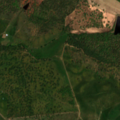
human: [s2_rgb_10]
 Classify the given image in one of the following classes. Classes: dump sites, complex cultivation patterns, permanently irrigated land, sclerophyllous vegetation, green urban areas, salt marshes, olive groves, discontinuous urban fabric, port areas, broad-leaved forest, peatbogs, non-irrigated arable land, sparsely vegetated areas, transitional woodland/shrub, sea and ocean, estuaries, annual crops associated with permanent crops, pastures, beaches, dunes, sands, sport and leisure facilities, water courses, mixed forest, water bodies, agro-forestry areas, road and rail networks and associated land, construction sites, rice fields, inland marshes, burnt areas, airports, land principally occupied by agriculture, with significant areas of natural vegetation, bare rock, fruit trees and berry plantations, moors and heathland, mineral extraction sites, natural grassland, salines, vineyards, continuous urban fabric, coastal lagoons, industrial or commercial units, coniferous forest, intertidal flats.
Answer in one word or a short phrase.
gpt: continuous urban fabric